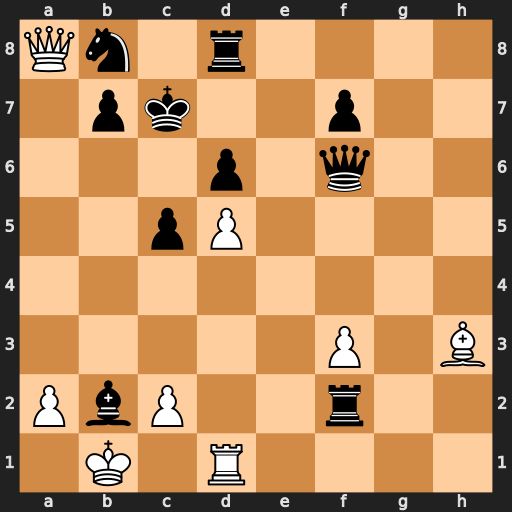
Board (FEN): Qn1r4/1pk2p2/3p1q2/2pP4/8/5P1B/PbP2r2/1K1R4
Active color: w
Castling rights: -
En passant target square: -
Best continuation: Qa5+ b6 Qa7#